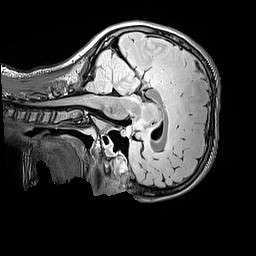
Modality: FLAIR
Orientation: sagittal
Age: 11
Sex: female
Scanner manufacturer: siemens
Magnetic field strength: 3 T
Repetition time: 5 s
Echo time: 0.388 s